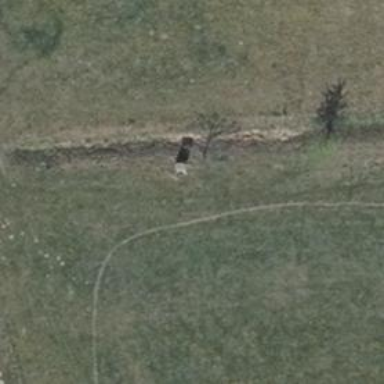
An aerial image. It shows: Hunting stand.